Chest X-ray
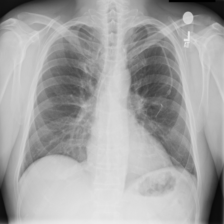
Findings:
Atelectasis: negative
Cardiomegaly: negative
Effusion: negative
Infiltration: negative
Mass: negative
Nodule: negative
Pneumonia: negative
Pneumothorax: negative
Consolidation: negative
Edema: negative
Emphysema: negative
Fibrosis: negative
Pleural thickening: negative
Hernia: negative